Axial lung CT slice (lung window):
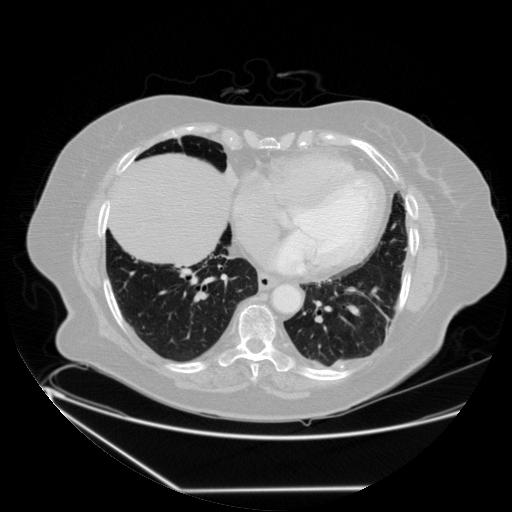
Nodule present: no